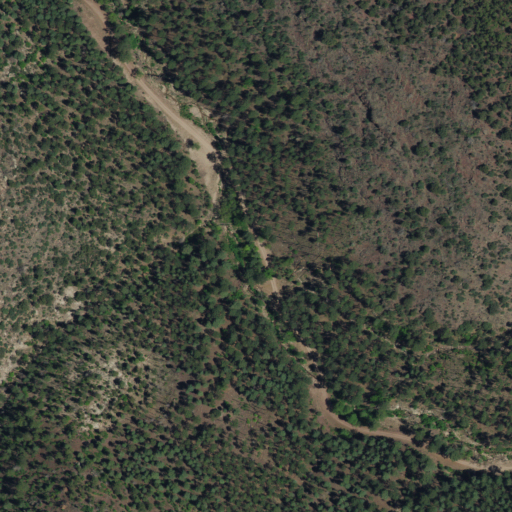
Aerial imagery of valley in New Mexico named Spring Canyon containing evergreen forest, open development, shrub, and medium intensity development